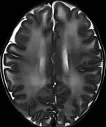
Cranial magnetic resonance imaging of the patient. (B) The bilateral frontotemporal parietal lobes had a wide range of long T2 signals. The lesions on both sides are roughly symmetrical.
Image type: radiology (mri)